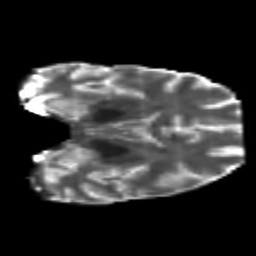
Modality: T2w
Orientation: coronal
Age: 39
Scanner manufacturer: philips
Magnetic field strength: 3 T
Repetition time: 8.577 s
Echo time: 0.1273 s